Field crop: maize
Growth stage: 2
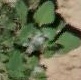
Species: chenopodium